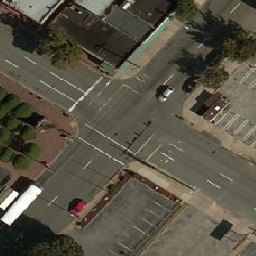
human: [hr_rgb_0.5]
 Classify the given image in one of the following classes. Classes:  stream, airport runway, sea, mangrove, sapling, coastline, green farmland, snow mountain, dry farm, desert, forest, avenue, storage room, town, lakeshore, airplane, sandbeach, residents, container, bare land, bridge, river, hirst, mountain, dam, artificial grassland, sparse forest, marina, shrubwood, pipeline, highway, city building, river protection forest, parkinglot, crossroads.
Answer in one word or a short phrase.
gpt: crossroads